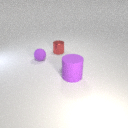
small purple rubber sphere in front of small red metal cylinder